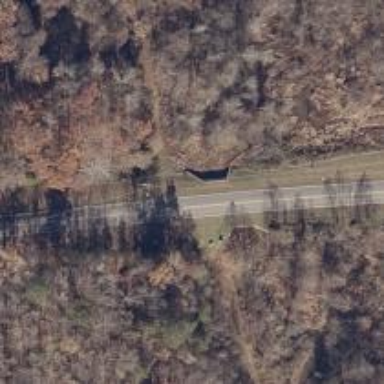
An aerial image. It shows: Culvert tunnel.